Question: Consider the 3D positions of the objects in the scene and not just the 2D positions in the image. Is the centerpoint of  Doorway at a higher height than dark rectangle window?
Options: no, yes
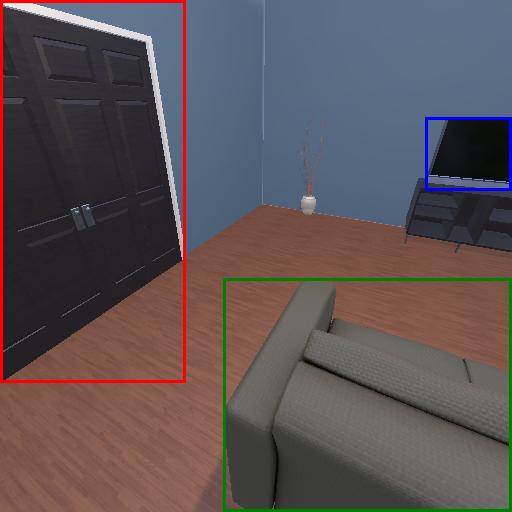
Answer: no